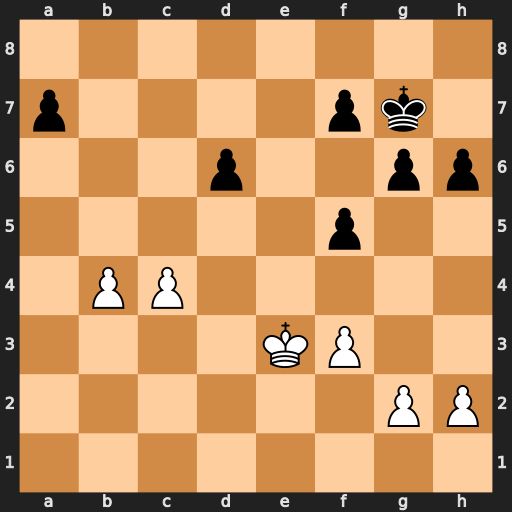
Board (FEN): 8/p4pk1/3p2pp/5p2/1PP5/4KP2/6PP/8
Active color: w
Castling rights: -
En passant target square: -
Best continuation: Kd4 Kf8 Kd5 Ke7 Kc6